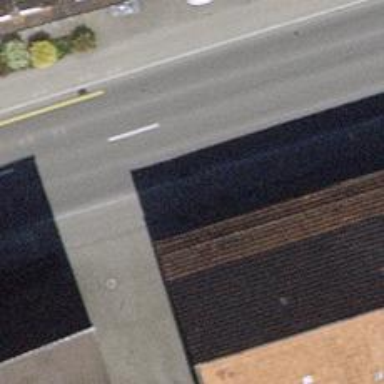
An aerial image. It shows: Bus stop with platform for public transport.